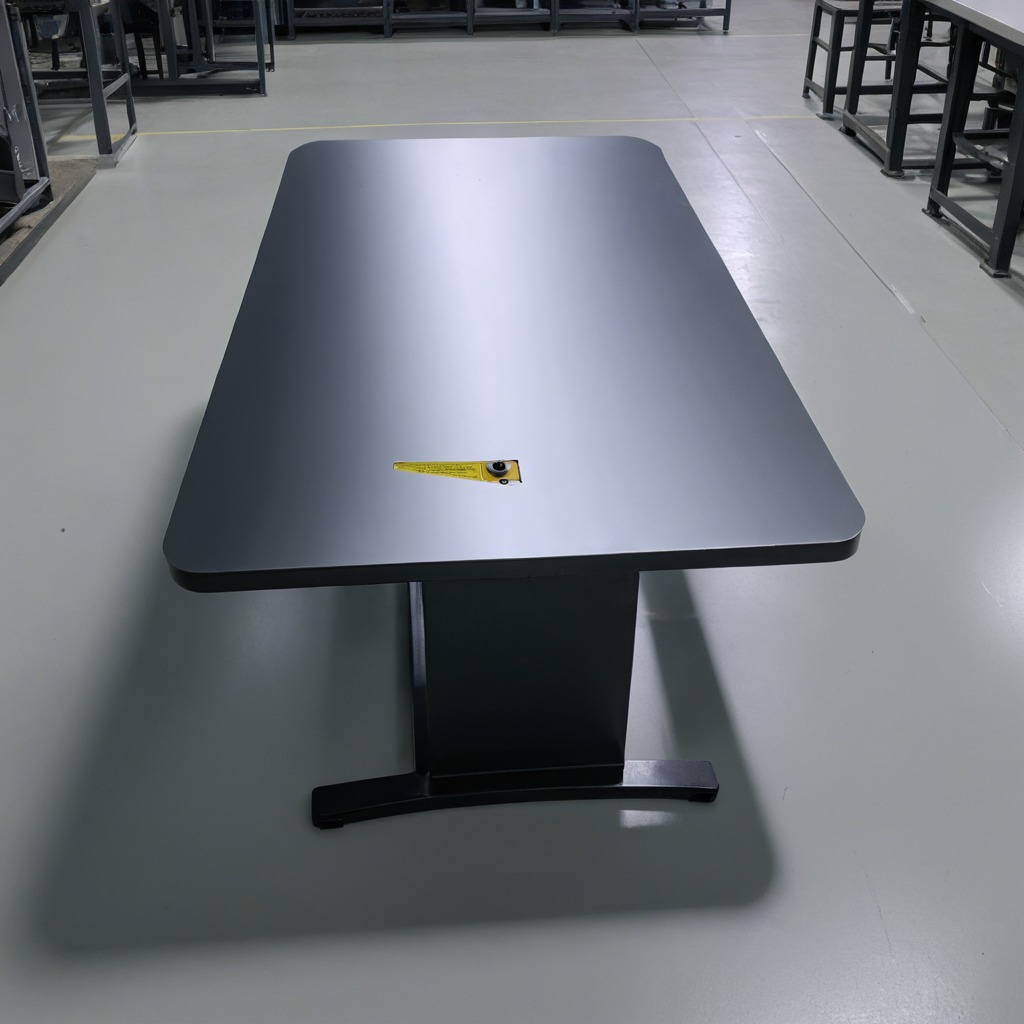
A metal saw is lying on the tabletop.